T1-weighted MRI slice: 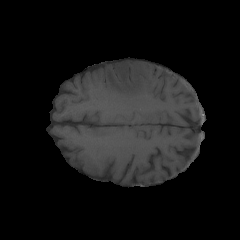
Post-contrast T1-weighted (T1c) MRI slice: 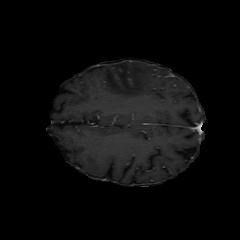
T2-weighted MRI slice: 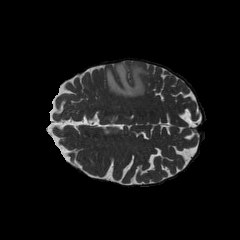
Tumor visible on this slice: yes